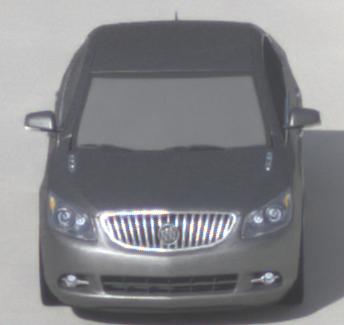
Make: Buick
Model: LaCrosse
Detailed model: Gen. 2
Model produced from: 2009
Model produced until: 2016
Doors: 4
Color: gray
Road condition: dry road
Daytime: morning or afternoon
Contrast: medium contrast